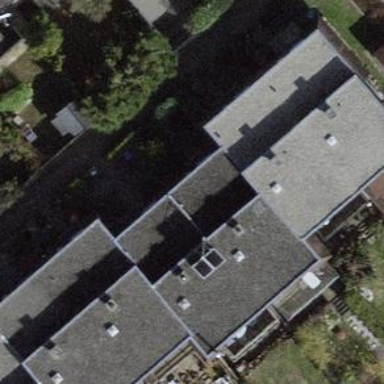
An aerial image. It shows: Terrace building.